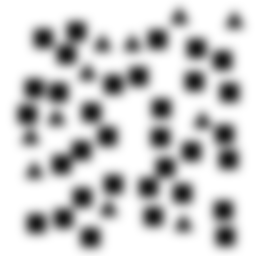
Squares: 33
Triangles: 11
Stars: 0
Total shapes: 44